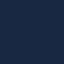
Label: SeaLake